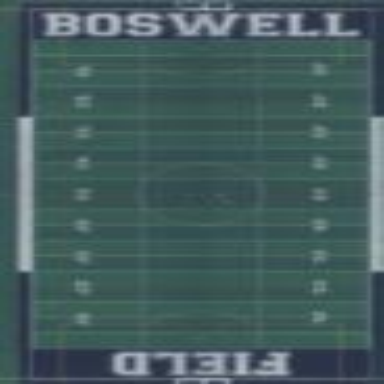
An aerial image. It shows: American football pitch with grass surface.